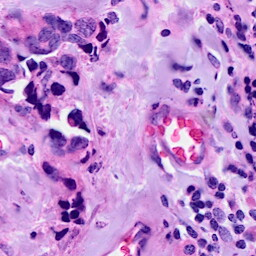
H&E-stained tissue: Breast